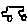
Label: car